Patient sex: M
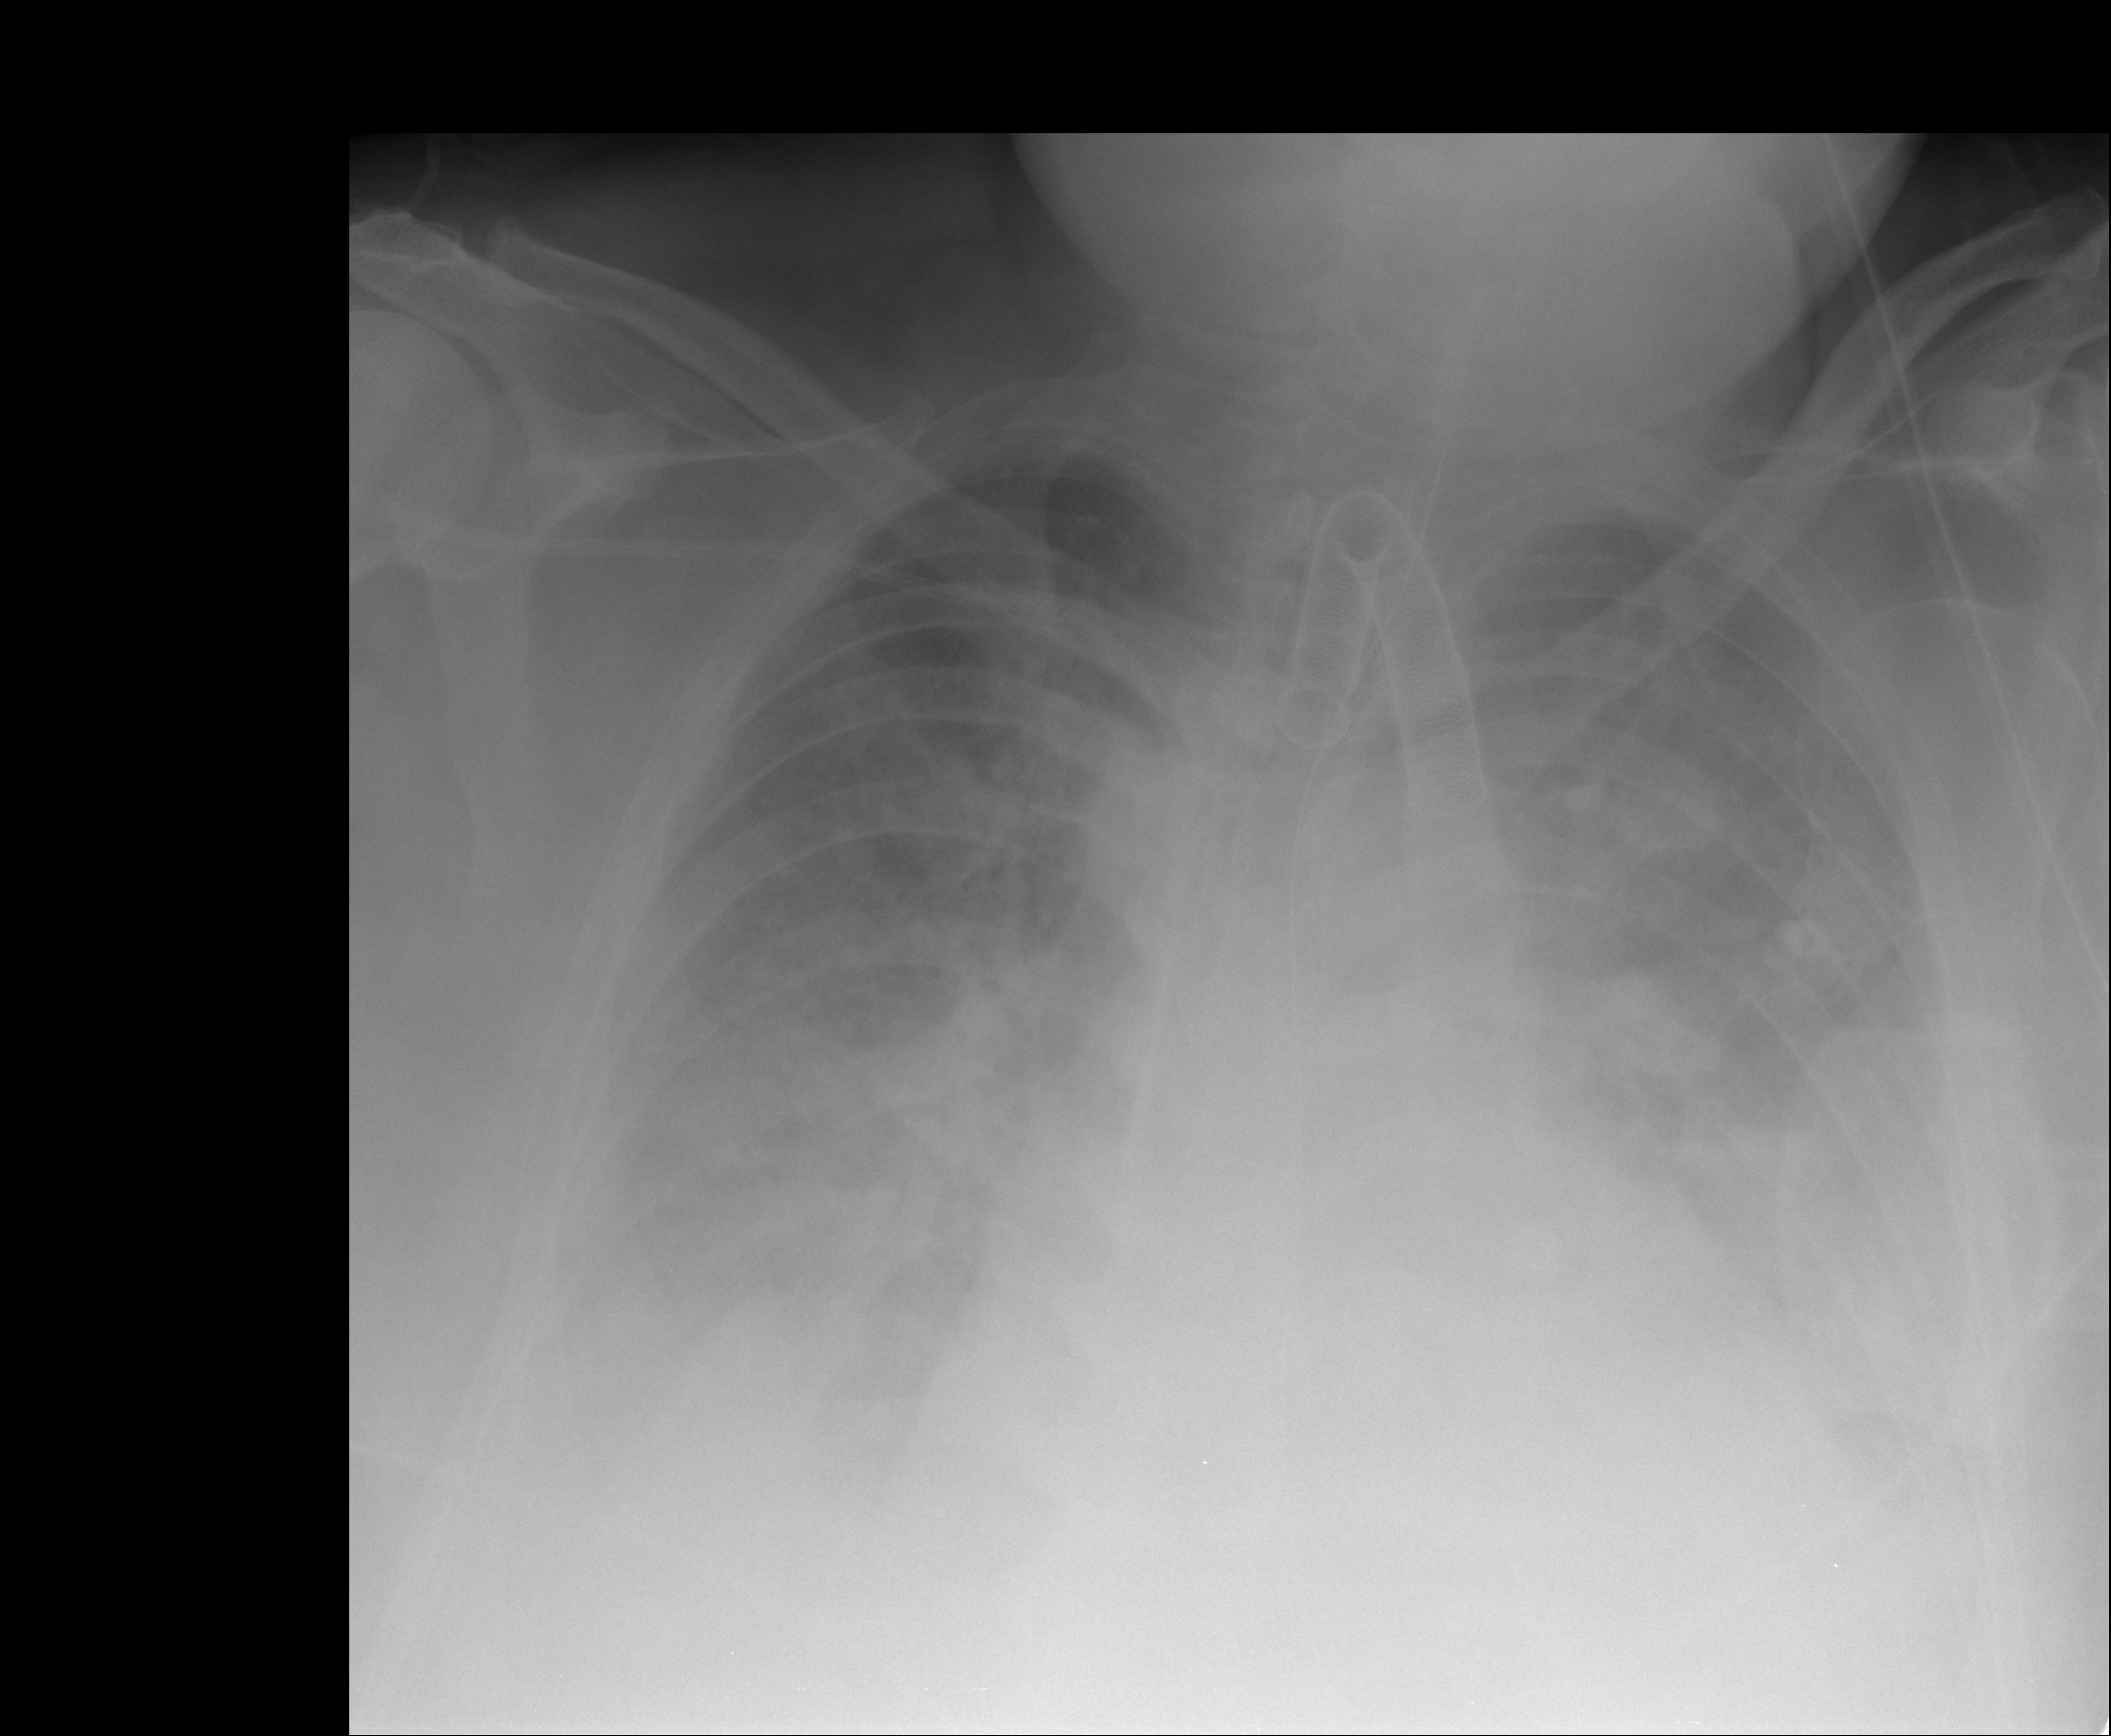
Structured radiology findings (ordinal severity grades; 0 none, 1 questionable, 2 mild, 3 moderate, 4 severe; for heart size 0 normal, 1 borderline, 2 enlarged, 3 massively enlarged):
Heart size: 2
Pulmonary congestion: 3
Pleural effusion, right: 3
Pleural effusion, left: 3
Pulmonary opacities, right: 3
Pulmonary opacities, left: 3
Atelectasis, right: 3
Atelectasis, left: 3